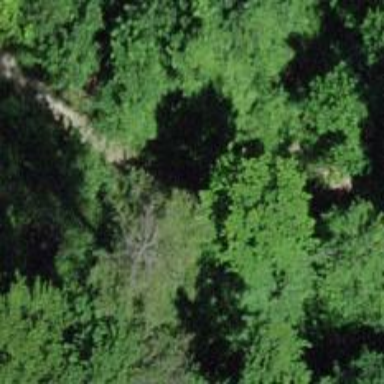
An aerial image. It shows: Unpaved track with grade 4 quality.